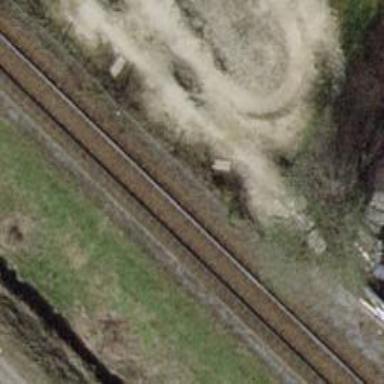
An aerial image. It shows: Railway switch.